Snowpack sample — Snodgrass Mountain, Crested Butte, Colorado (2/4/25, 12:06 PM MST)
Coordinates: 38.923, -106.968
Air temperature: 35 °F
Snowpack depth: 80 cm
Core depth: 40 cm
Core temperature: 32 °F
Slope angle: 14°, slope face: 78°
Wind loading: low
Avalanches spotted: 0
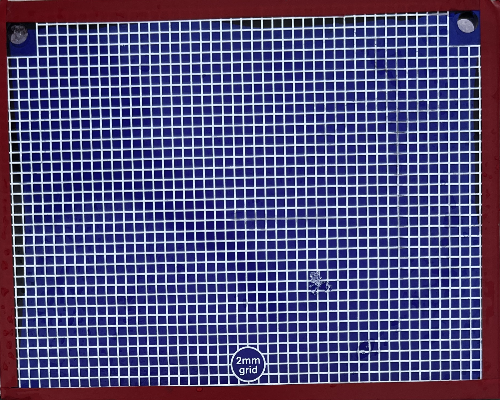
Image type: profile
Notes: No avalanches nearby, unusually warm weather for the last month reported by residents, Collected 25 yards from treeline